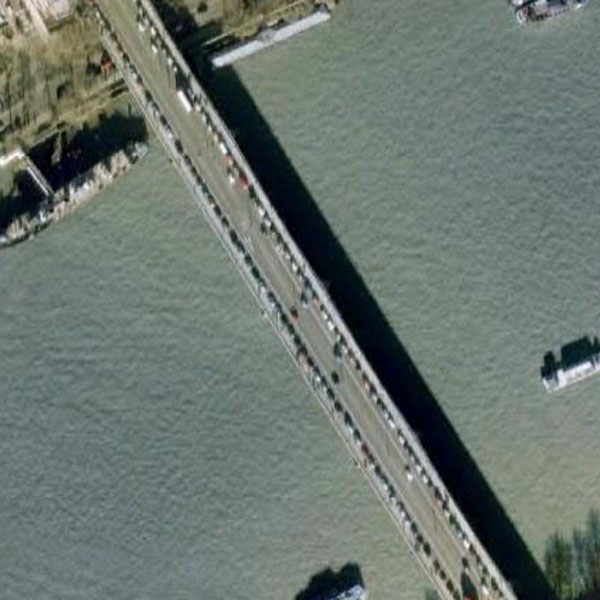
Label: Bridge